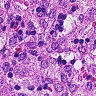
Metastatic tissue present: no